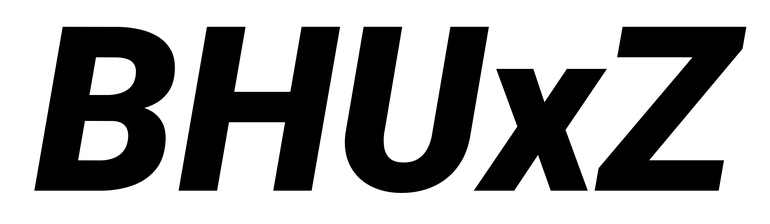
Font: Roboto-Italic_Black_Italic